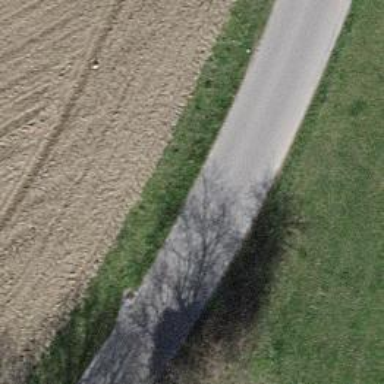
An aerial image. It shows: Tertiary road.